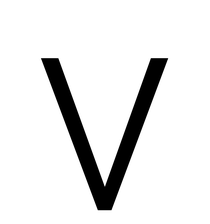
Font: Roboto_Light